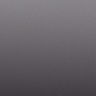
Metastatic tissue present: no